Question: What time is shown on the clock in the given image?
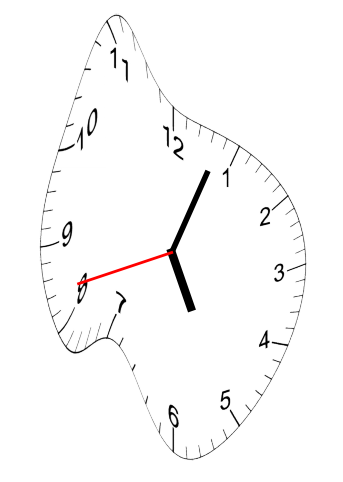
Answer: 05:03:42